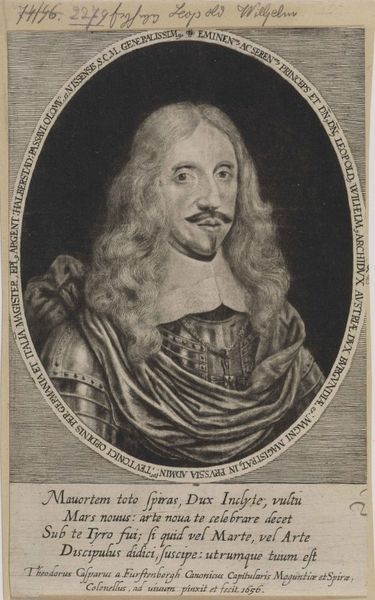
Titel: Leopold Wilhelm, Erzherzog von Österreich und Burgund
Künstler: Dietrich Caspar von Fürstenberg
Standort: Karlsruhe
Institution: Staatliche Kunsthalle Karlsruhe
Schlagwörter: mann, umhang, frankreich, frisur, haar, kleid, mund, nase, schwarz, weiss, zeichnung, blick, schal, tuch, alt, bart, blond, schnurrbart, augen, gesicht, kragen, lang, rahmen, portrait, porträt, gewand, haare, lange haare, mantel, adel, blatt, locken, mittelscheitel, renaissance, scheitel, oval, perücke, schärpe, schrift, grafik, graphik, französisch, friedrich, könig, schnurbart, inschrift, halstuch, kinnbart, kinnbärtchen, schnauzbart, ziegenbart, panzer, buch, rechteck, druck, lithographie, schraffur, radierung, stich, lithografie, seite, illustration, text, soldat, herrscher, ritter, rüstung, spitzbart, insignie, buchdruck, brustpanzer, harnisch, mittelalter, ritterrüstung, adliger, medaille, emblem, kupferstich, wort, medallon, franzose, wilhelm, latein, lateinisch, rondo, leopold, wallend, druc, schurrbart, buchkunst, theodorus, druckkunst, insignia, 74, komentar, scshrift